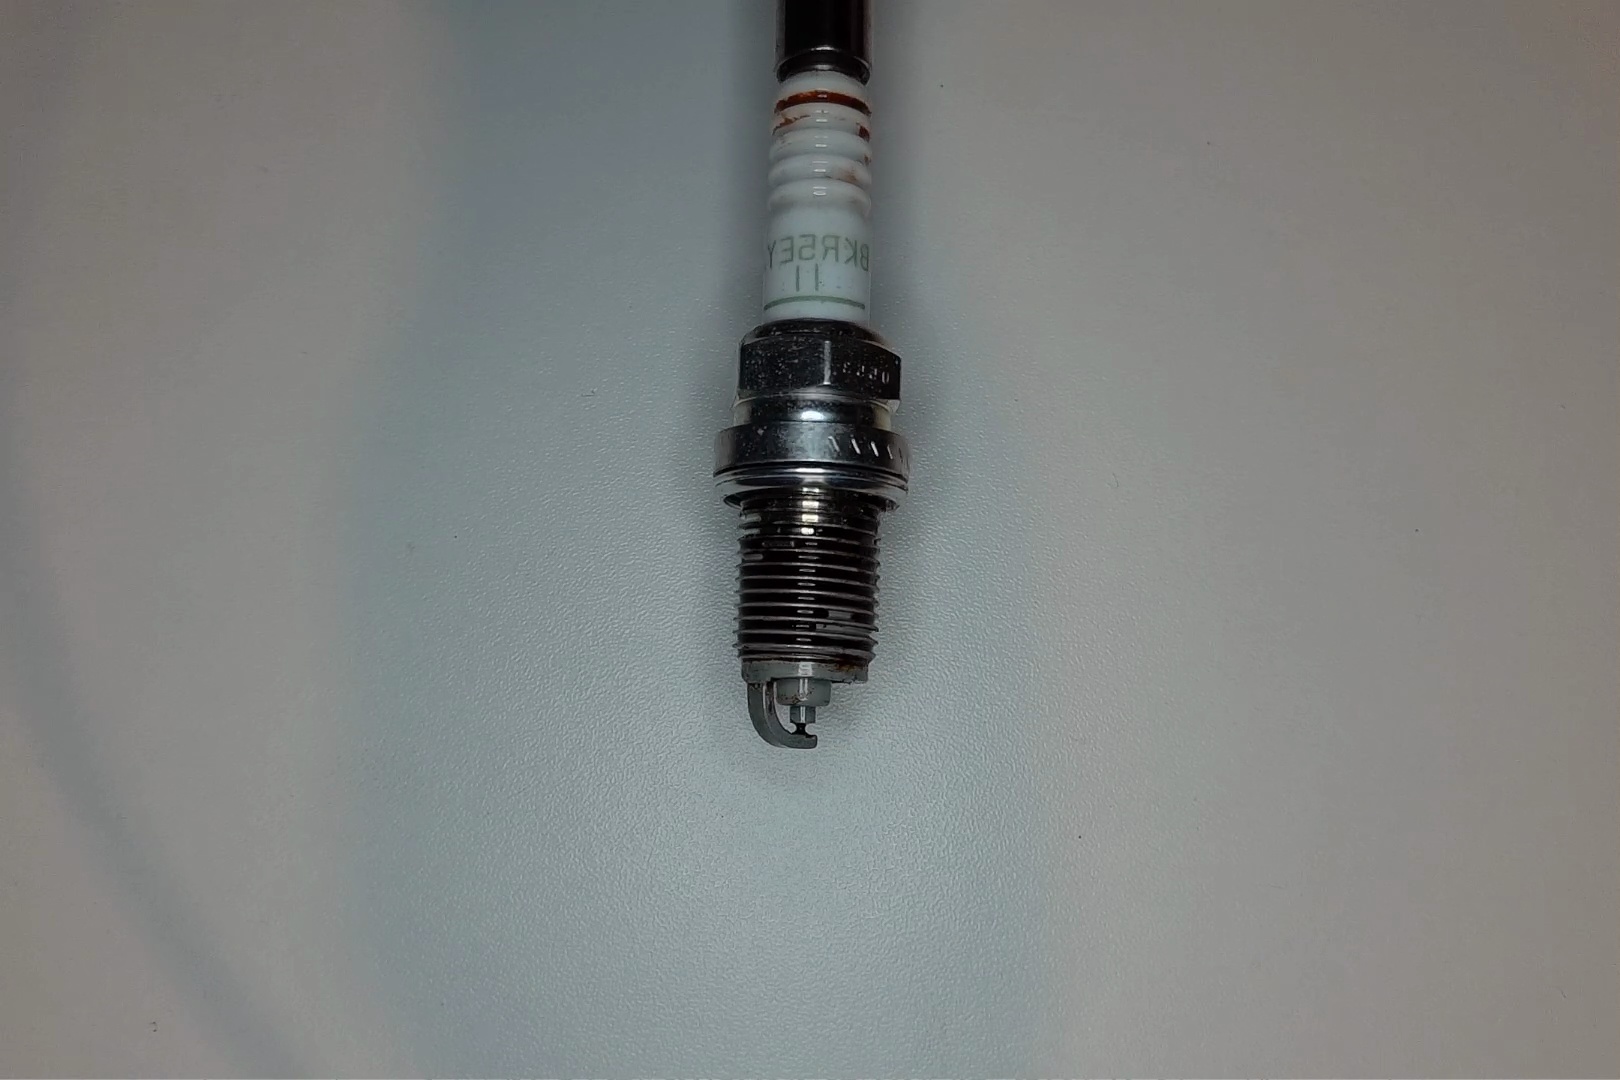
Label: anomaly